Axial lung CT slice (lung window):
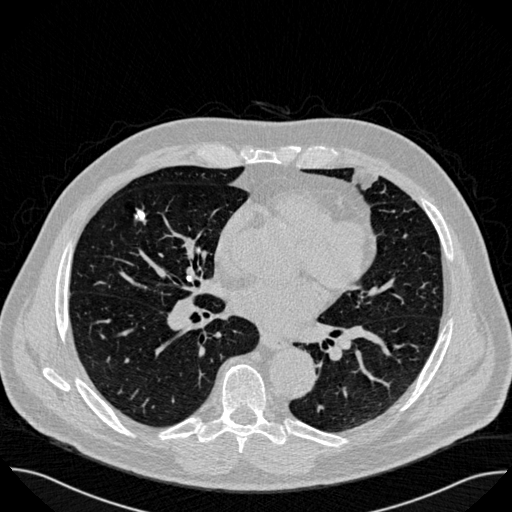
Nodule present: yes
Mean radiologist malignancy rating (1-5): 1